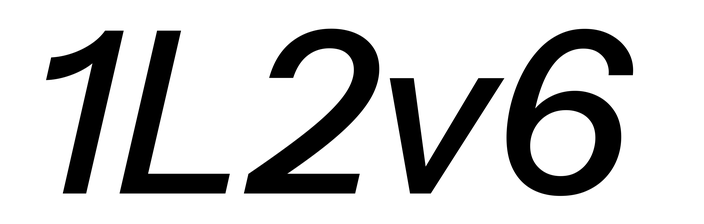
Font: InstrumentSans-Italic_Medium_Italic